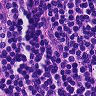
Metastatic tissue present: yes